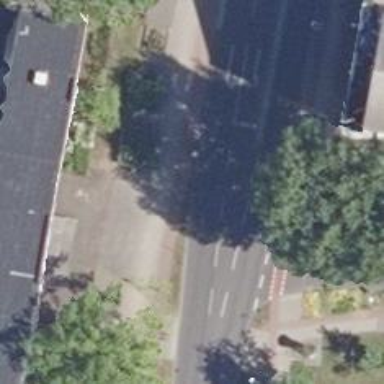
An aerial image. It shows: Tertiary road with separate asphalt cycleway and sidewalk.